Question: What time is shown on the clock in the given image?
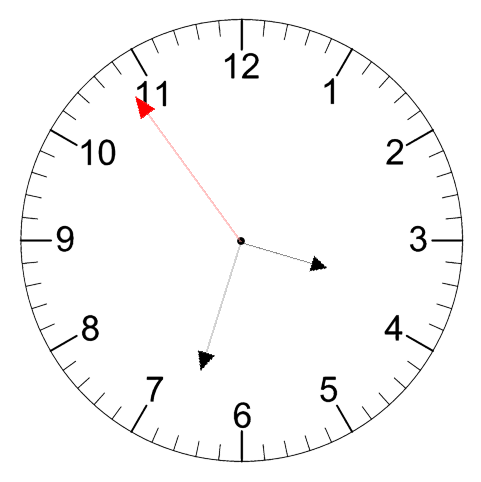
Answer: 03:32:54